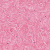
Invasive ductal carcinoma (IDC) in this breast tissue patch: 0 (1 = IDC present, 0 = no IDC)